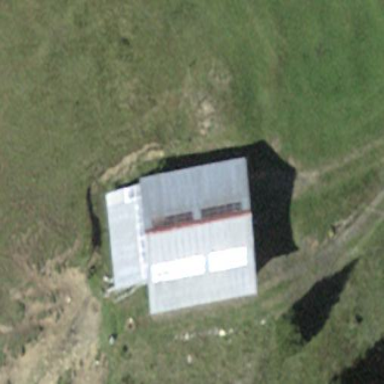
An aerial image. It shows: Building with tiled roof.